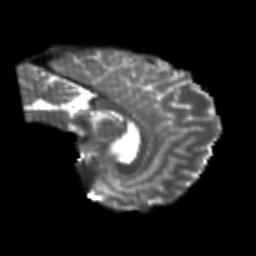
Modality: T2w
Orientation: sagittal
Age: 26
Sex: male
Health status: healthy
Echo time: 0.074 s